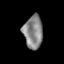
Tissue: prostate
Cell type: Epithelial cells
Senescence score: 0.2336
Nuclear area (px): 611
Mean DAPI intensity: 137.072